Question:
Can someone please let me know what should path for java I need to mention in the environment variable. for java_home etc..Let me know if you need more info from me.
I am very new to the java installation so please excuse if I ask silly question.
Java version : java version "1.8.0_171"
Another strange this is that there is no jdk folder in java. please refer to the link Location where my java is installed...
Thanks!
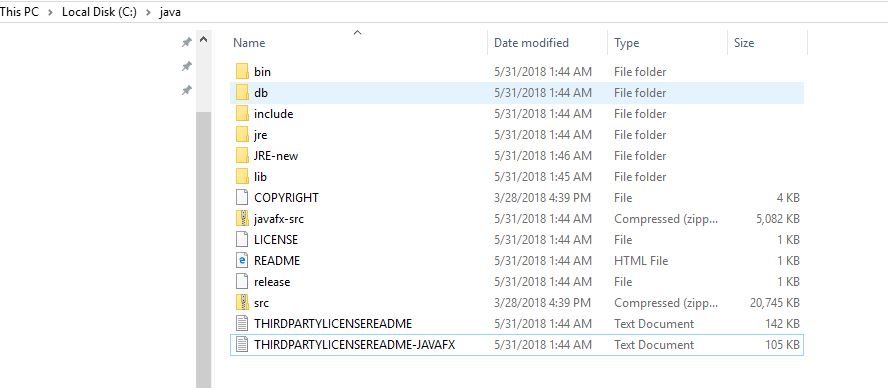
Answer: For 'JAVA_HOME' it should be 'C:\java', but on your 'Path' variable, it should point to 'C:\javain\' since Path is what is used to tell the Command Prompt where to look for executables.